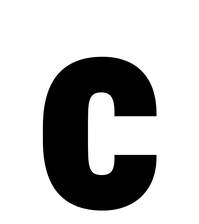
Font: Roboto_Condensed_Black